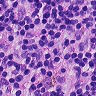
Metastatic tissue present: no